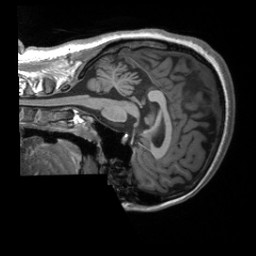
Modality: T1w
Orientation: sagittal
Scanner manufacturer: siemens
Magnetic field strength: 3 T
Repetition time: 2 s
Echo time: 0.0023 s